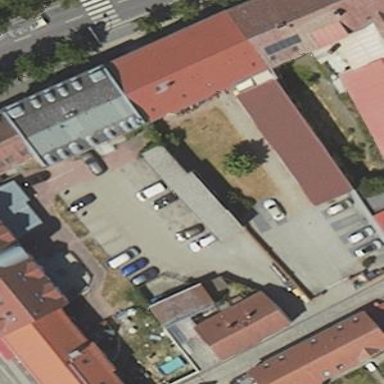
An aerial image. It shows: Shed.